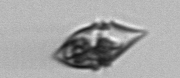
Label: Gyrodinium